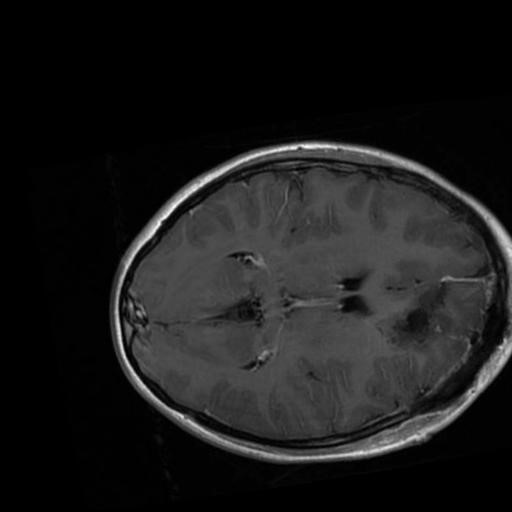
Label: brain_glioma